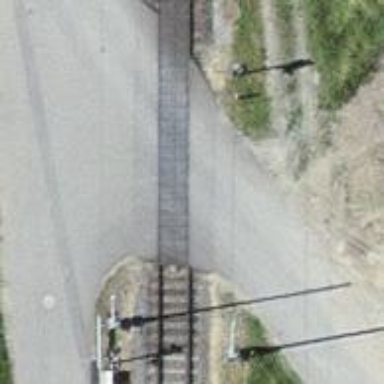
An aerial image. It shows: Level crossing along the railway.